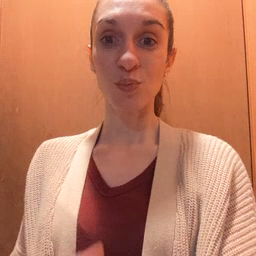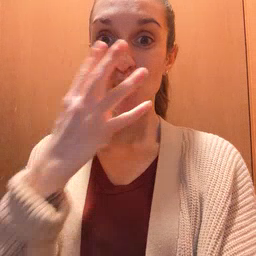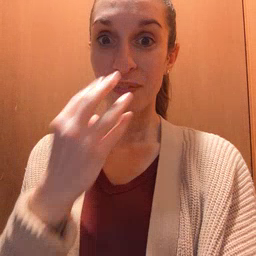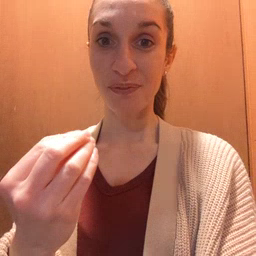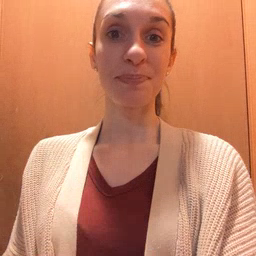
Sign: wolf